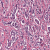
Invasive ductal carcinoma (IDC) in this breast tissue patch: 1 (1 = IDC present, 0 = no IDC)